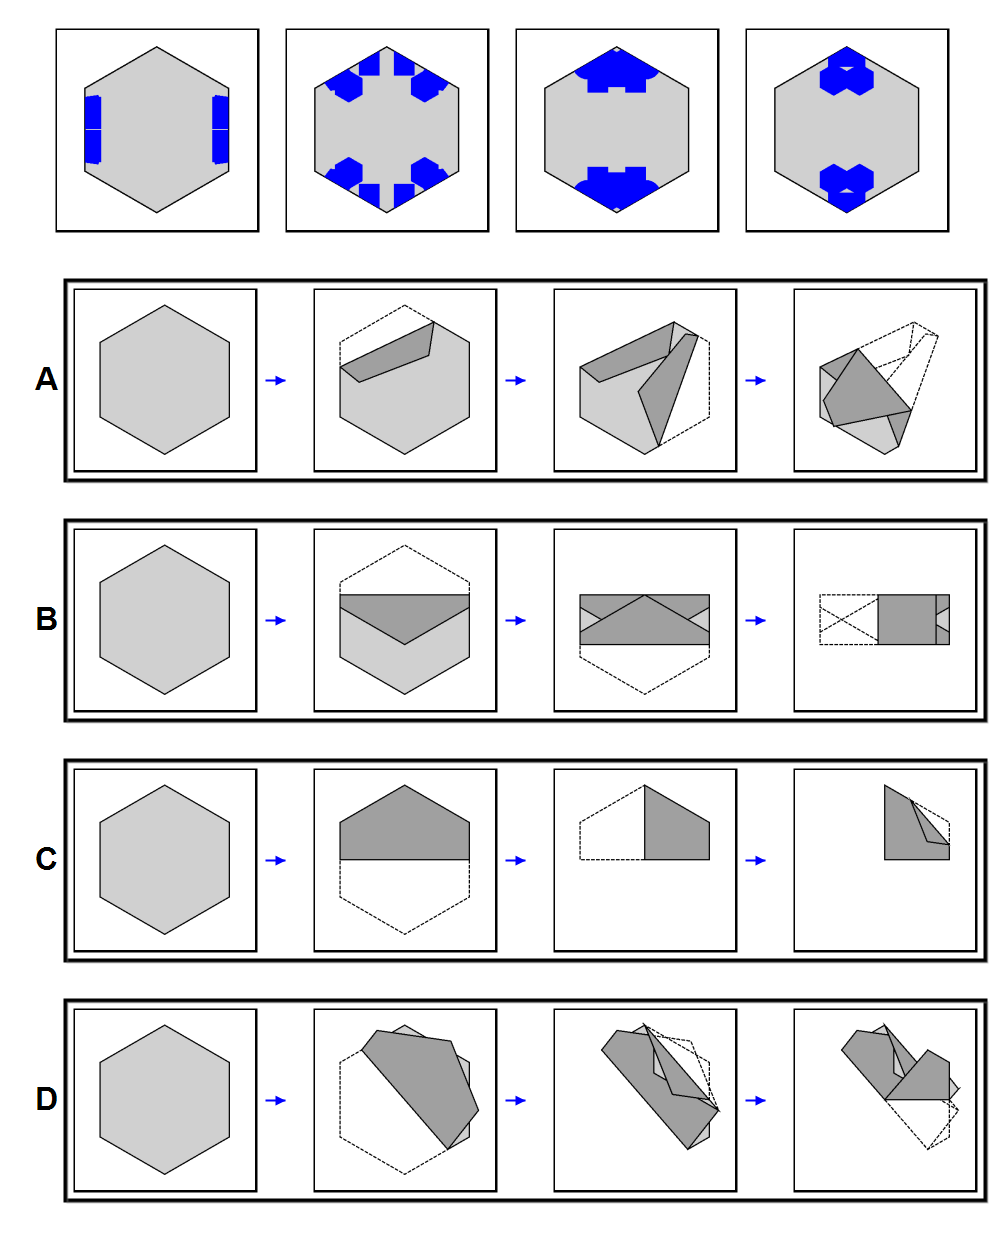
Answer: C